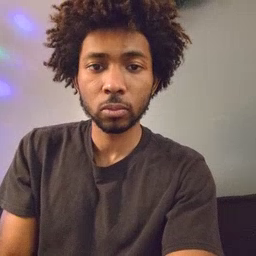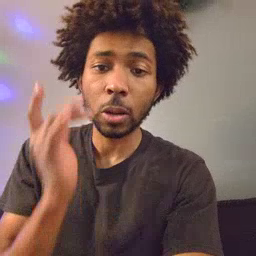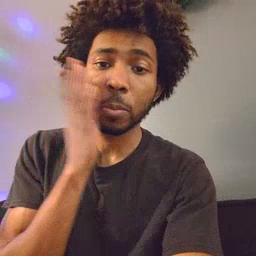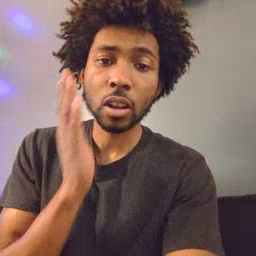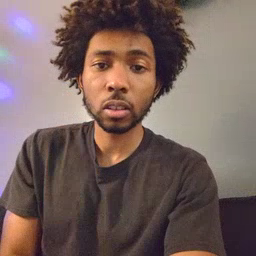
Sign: bee